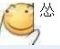
Label: emoji